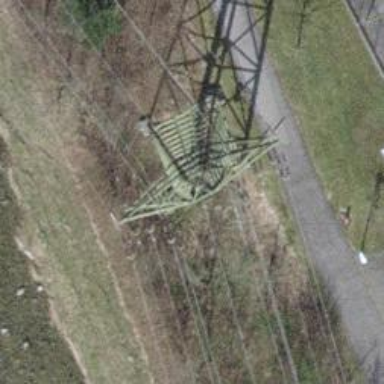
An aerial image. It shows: Power line is depicted.